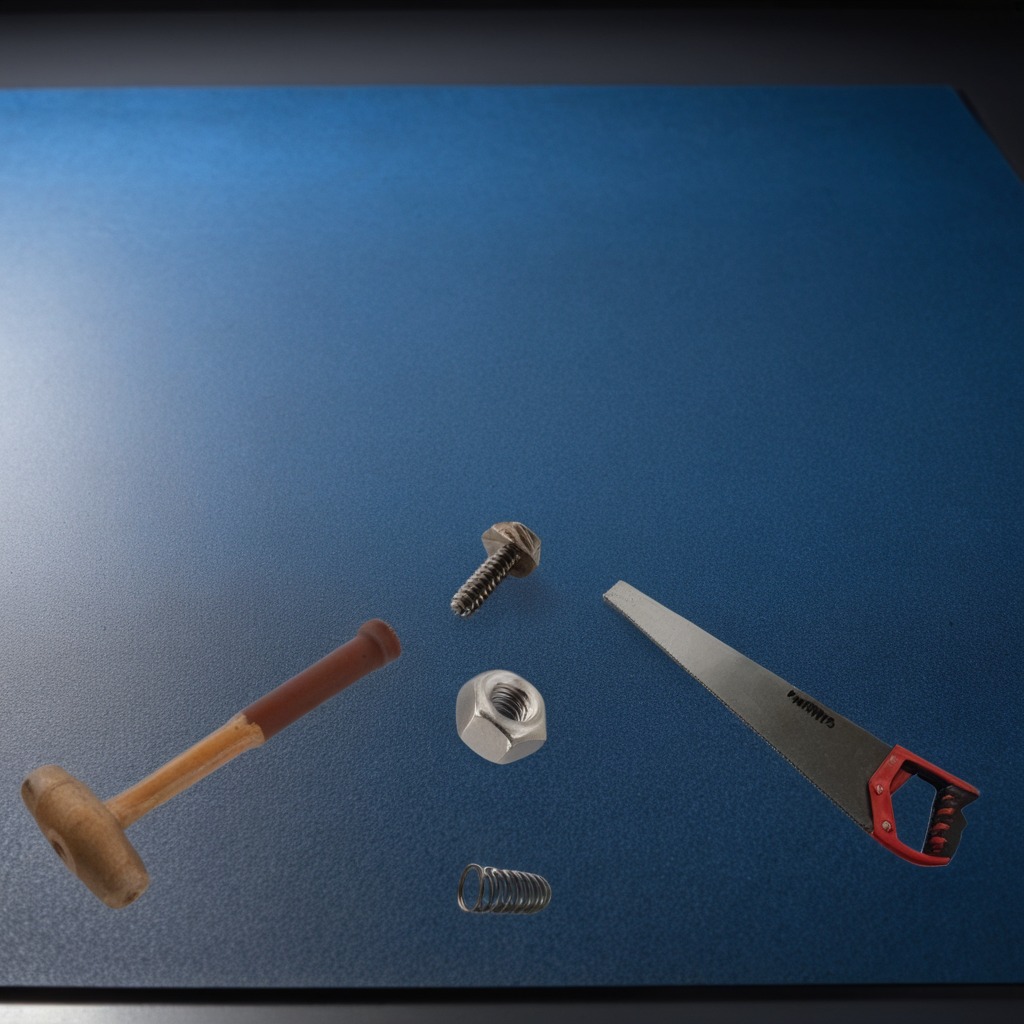
A hammer, a metal machine screw, a coiled metal spring, a handheld metal saw, and a metal nut are lying on the granite tabletop.